Question: I have a 'JPanel' with a layout 'CardLayout' and in every card there is another 'JPanel' with a layout 'BorderLayout' which has a 'JScrollPane' inside.
ie.
'''
JScrollPane jscrollPane = new JScrollPane(filter.getFilterComponent());
JPanel jPanel = new JPanel(new CardLayout());
jPanel.add(jscrollPane);
JPanel container = new JPanel(new BorderLayout());
container.add(jPanel, BorderLayout.CENTER );
'''
'filter.getFilterComponent()' can be textbox, list of checkboxes or etc.
The problem is when it is a 'JTextField' it look like this

which is undesirable behavior. When I use 'FlowLayout', no matter how tall the component is the scroll bar doesn't appear. I think its because its parent container 'preferredSize' is 0
'JScrollPane'
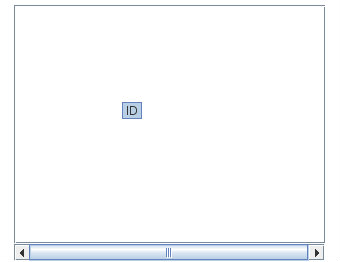
Answer: I used 'FlowLayout' instead of 'BorderLayout'
'''
JPanel container = new JPanel(new FlowLayout(FlowLayout.LEFT,0,0));
container.add(jPanel);
'''
and set the preferred size of the 'JScrollPane'
'''
JScrollPane jscrollPane = new JScrollPane(filter.getFilterComponent());
jscrollPane.setPreferredSize(new Dimension(XX,YY));
'''
'XX' and 'YY' is the width and height of the parent container so if the content inside the scroll pane exceeds the preferred size, it will scroll